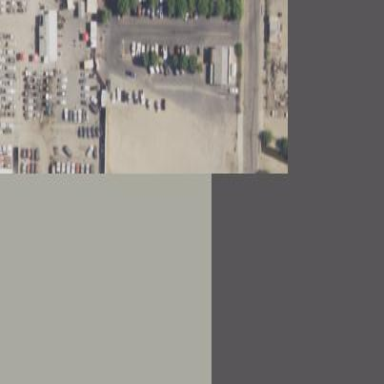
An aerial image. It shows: Commercial area.